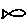
Label: fish